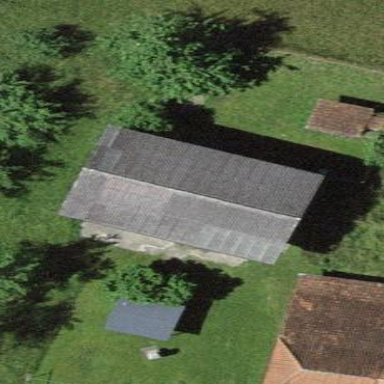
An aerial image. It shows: Barn.